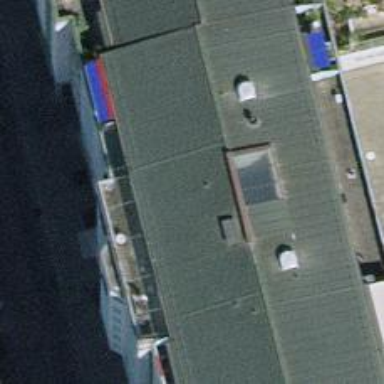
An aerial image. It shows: Cafe.